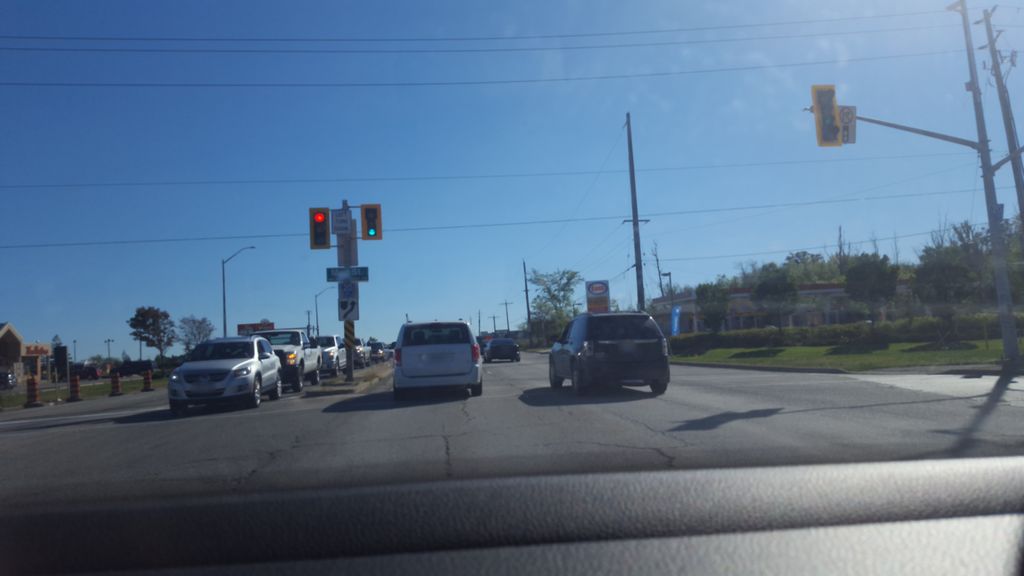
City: hamilton